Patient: sex M, age 43
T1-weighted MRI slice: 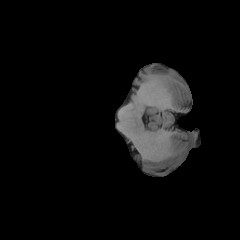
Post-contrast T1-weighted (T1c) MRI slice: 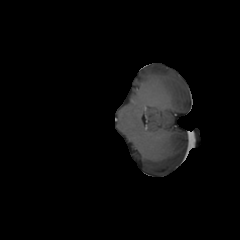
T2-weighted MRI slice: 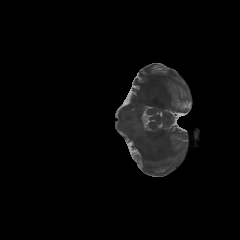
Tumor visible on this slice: no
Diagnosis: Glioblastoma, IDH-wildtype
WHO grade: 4